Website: bh-photo
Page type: store-pickup
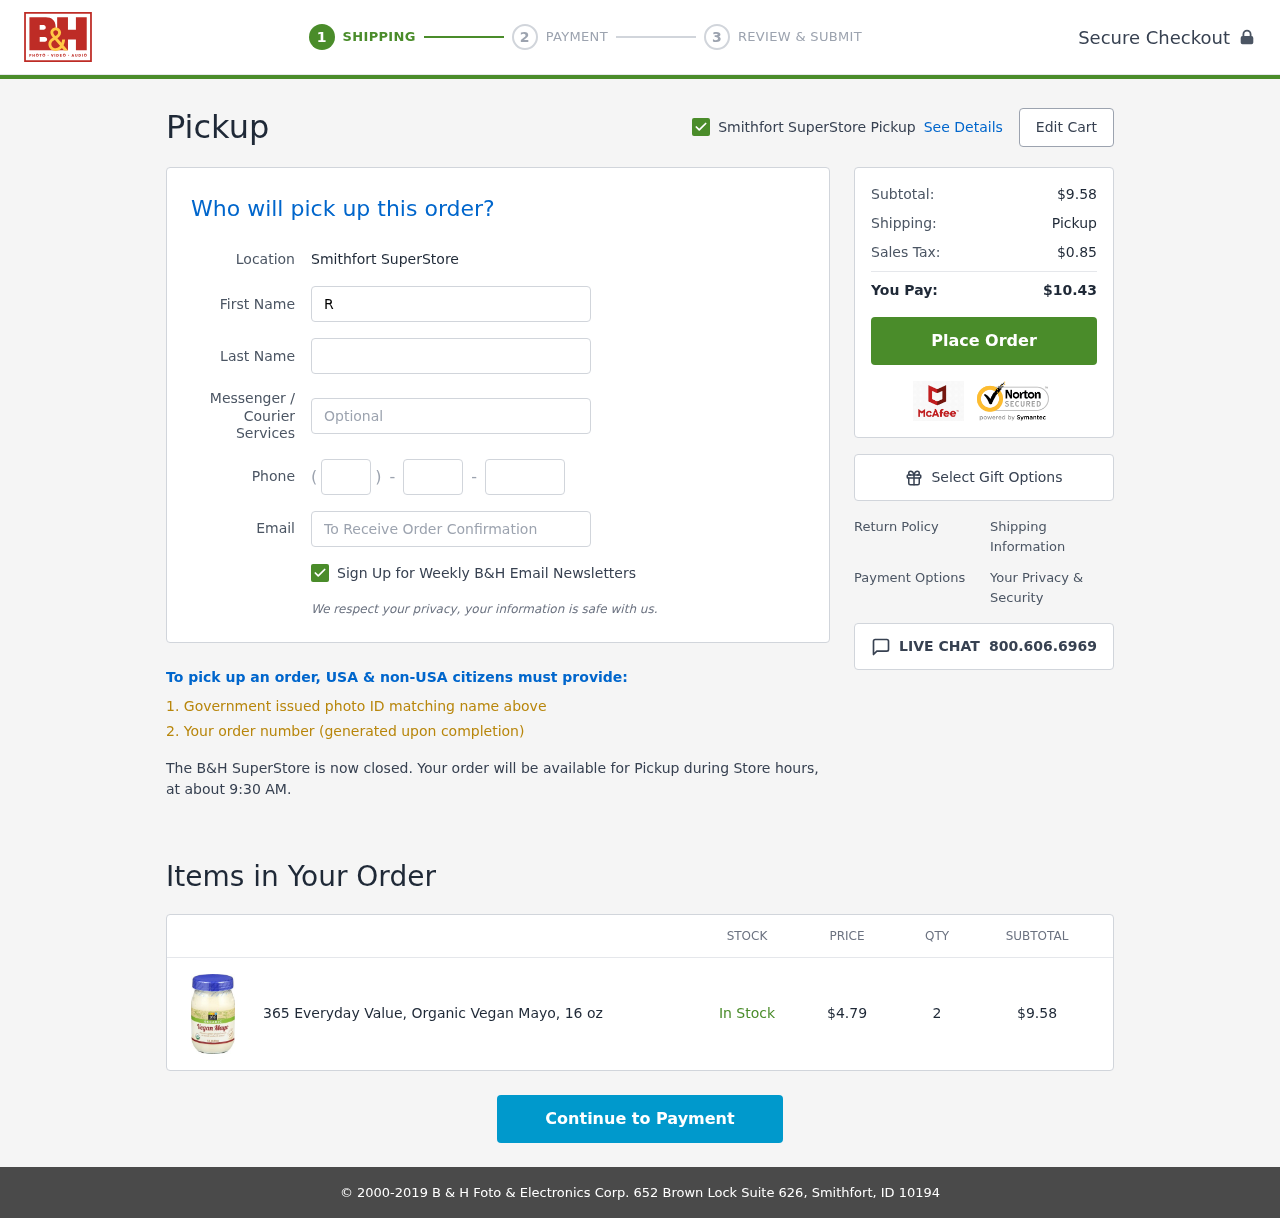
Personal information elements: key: PII_EMAIL
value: rachel_hernandez@yahoo.com
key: PII_FIRSTNAME
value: Rachel
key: PII_LASTNAME
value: Hernandez
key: PII_LOCATION1_CITY
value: Smithfort SuperStore Pickup
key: PII_LOCATION1_CITY
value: Smithfort SuperStore
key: PII_PHONE_AREA
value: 361
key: PII_PHONE_PREFIX
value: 720
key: PII_PHONE_SUFFIX
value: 2382
Product elements: key: PRODUCT1_NAME
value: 365 Everyday Value, Organic Vegan Mayo, 16 oz
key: PRODUCT1_PRICE
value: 4.79
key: PRODUCT1_QUANTITY
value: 2
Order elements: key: ORDER_SUBTOTAL
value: $9.58
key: ORDER_TAX
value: $0.85
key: ORDER_TOTAL
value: $10.43